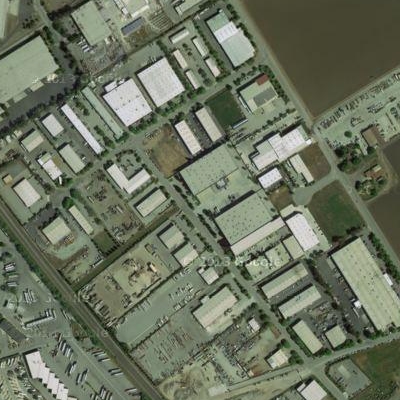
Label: cIndustry